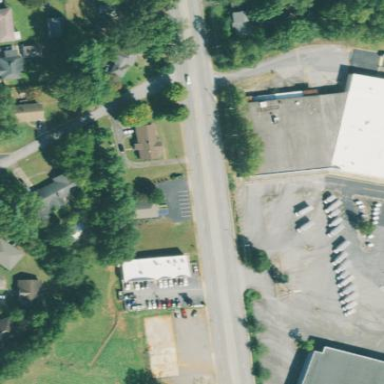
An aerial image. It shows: Retail area.